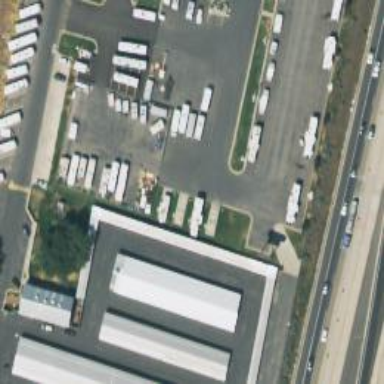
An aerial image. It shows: View of storage units.